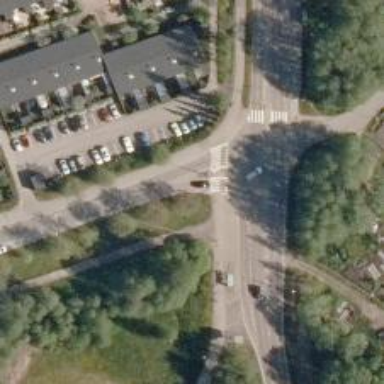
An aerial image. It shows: Uncontrolled zebra crossing with pedestrian island.